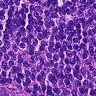
Metastatic tissue present: no